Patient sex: F
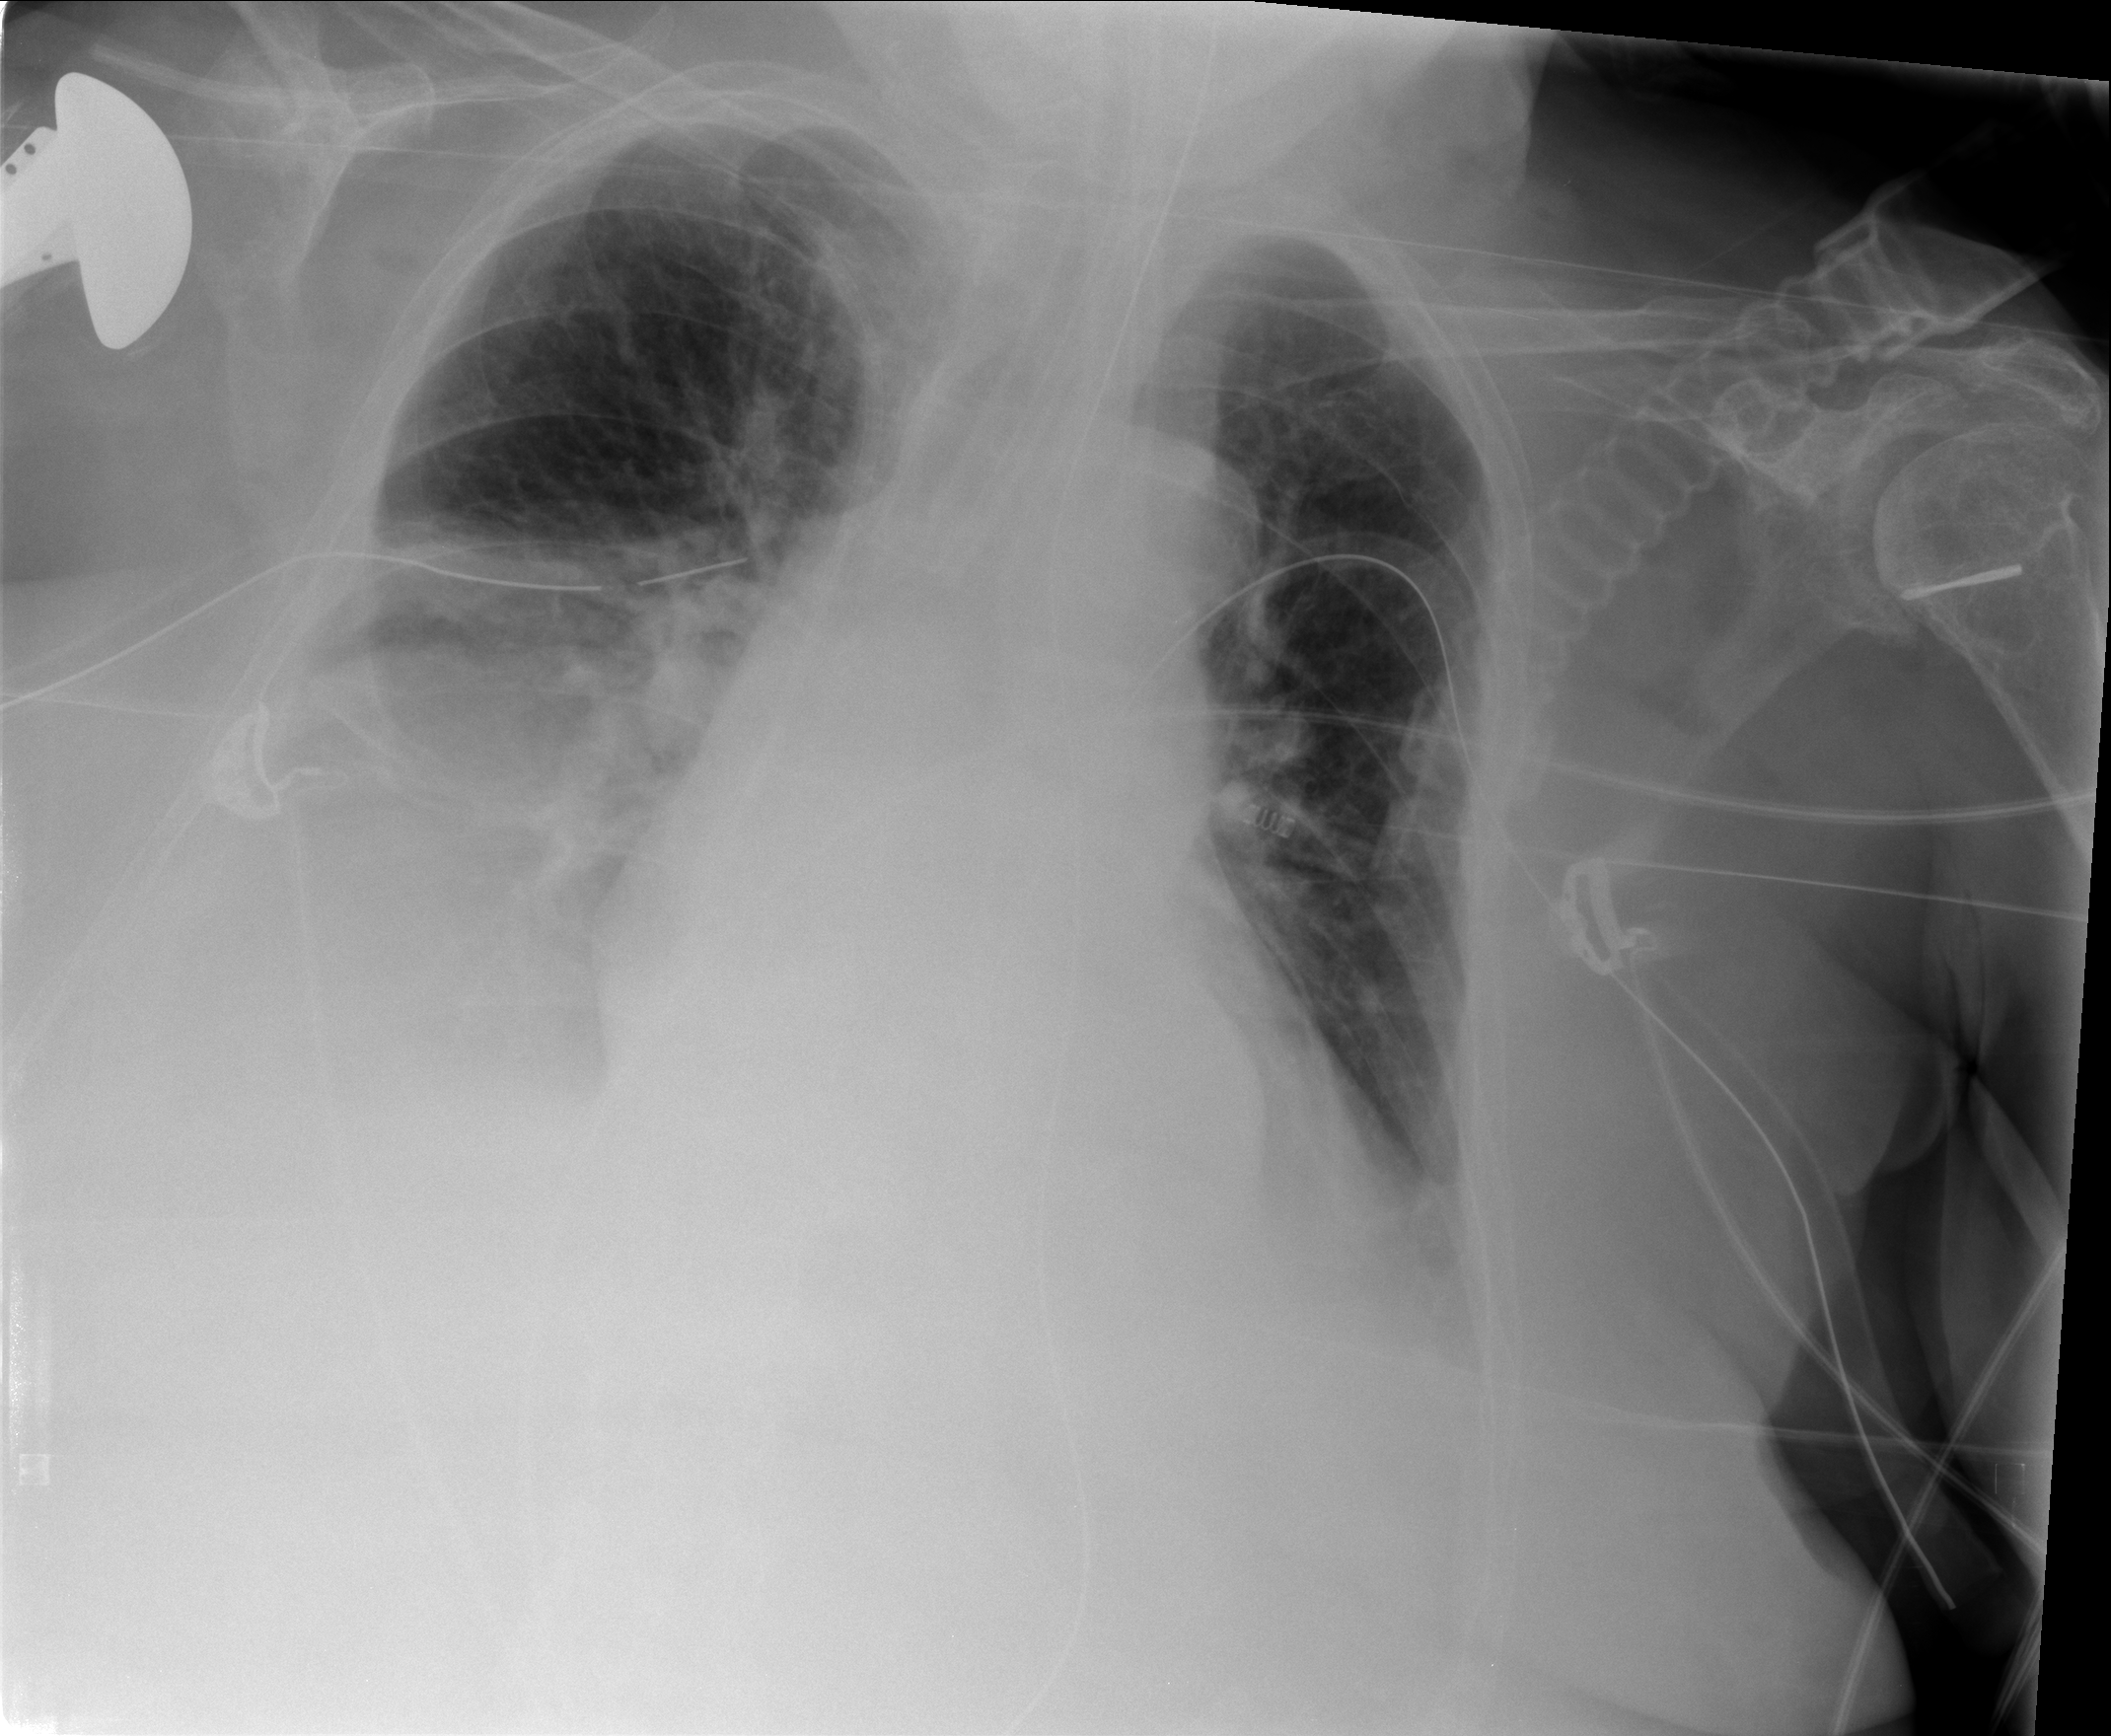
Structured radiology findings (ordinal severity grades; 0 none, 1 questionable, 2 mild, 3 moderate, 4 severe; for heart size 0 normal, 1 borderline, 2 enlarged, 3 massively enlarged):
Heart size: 2
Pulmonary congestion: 2
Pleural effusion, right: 3
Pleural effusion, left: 2
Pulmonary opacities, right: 2
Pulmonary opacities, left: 1
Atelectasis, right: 2
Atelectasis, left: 2